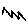
Label: zigzag